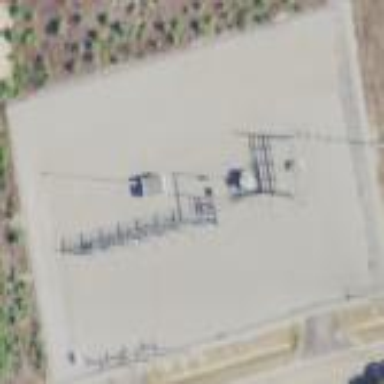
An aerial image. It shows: There is distribution substation enclosed by fence.